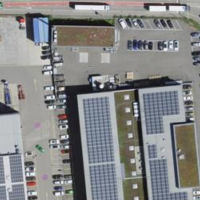
EUNIS habitat code: 54
Species observed at this site:
Anthyllis vulneraria